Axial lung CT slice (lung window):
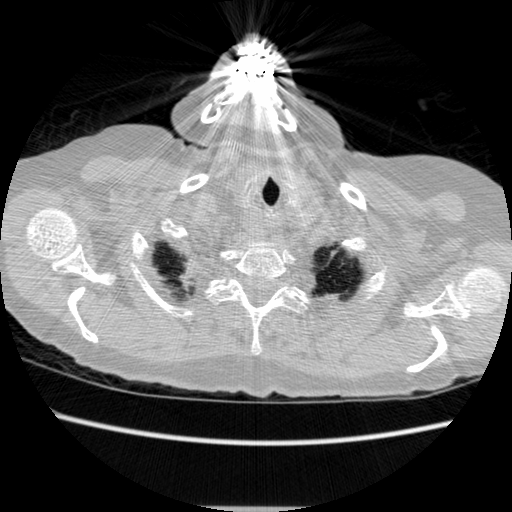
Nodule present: no